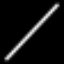
Label: fork